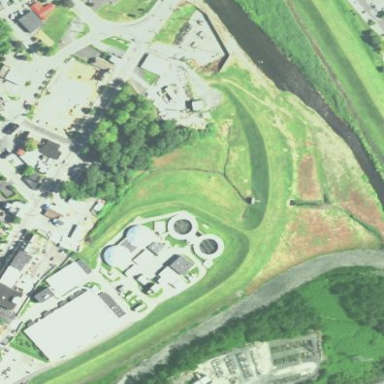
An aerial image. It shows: View of wastewater plant.